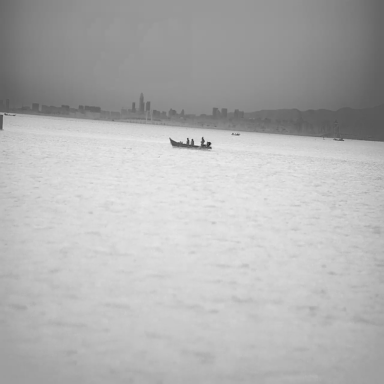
There are four bulk_carriers in the infrared image.